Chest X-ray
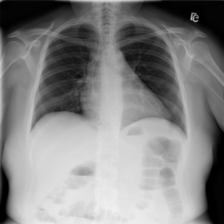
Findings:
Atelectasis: negative
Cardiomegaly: negative
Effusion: negative
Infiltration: negative
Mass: negative
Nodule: negative
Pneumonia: negative
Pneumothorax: negative
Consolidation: negative
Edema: negative
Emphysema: negative
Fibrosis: negative
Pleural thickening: negative
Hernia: negative